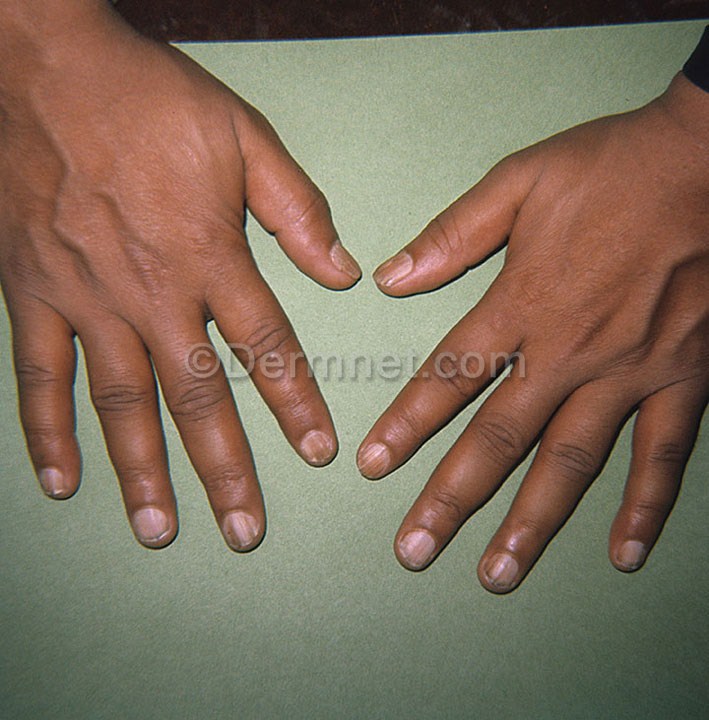
Disease: Bullous Disease Photos